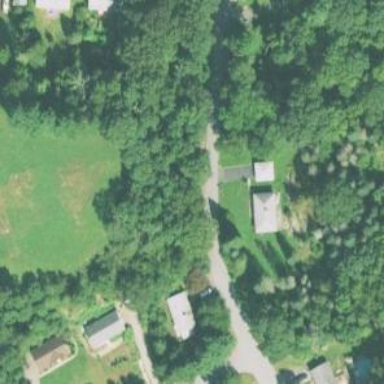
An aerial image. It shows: Residential driveway.